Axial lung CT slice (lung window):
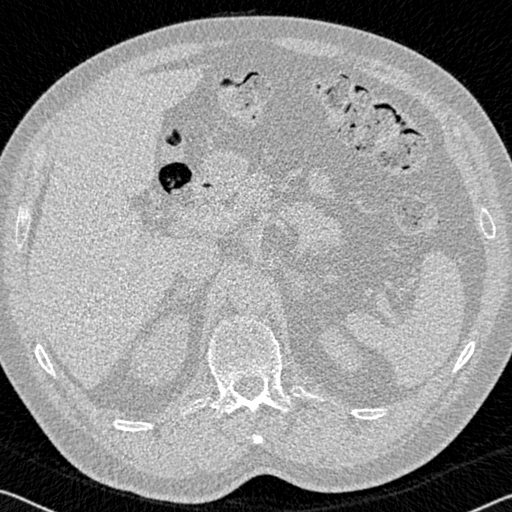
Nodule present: no